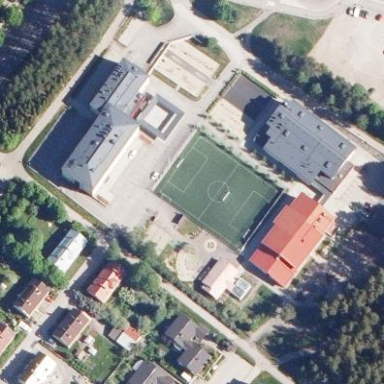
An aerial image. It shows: Artificial turf soccer pitch for leisure land.